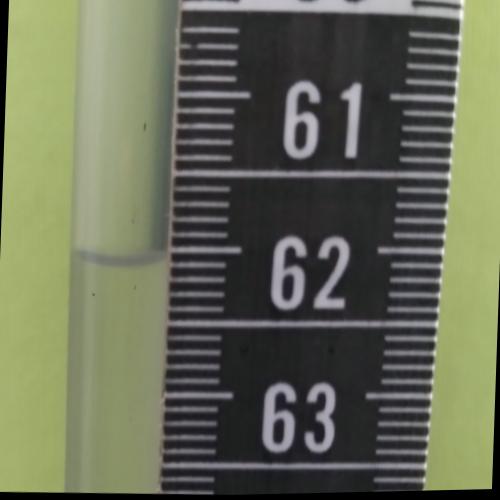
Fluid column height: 62.1 cm